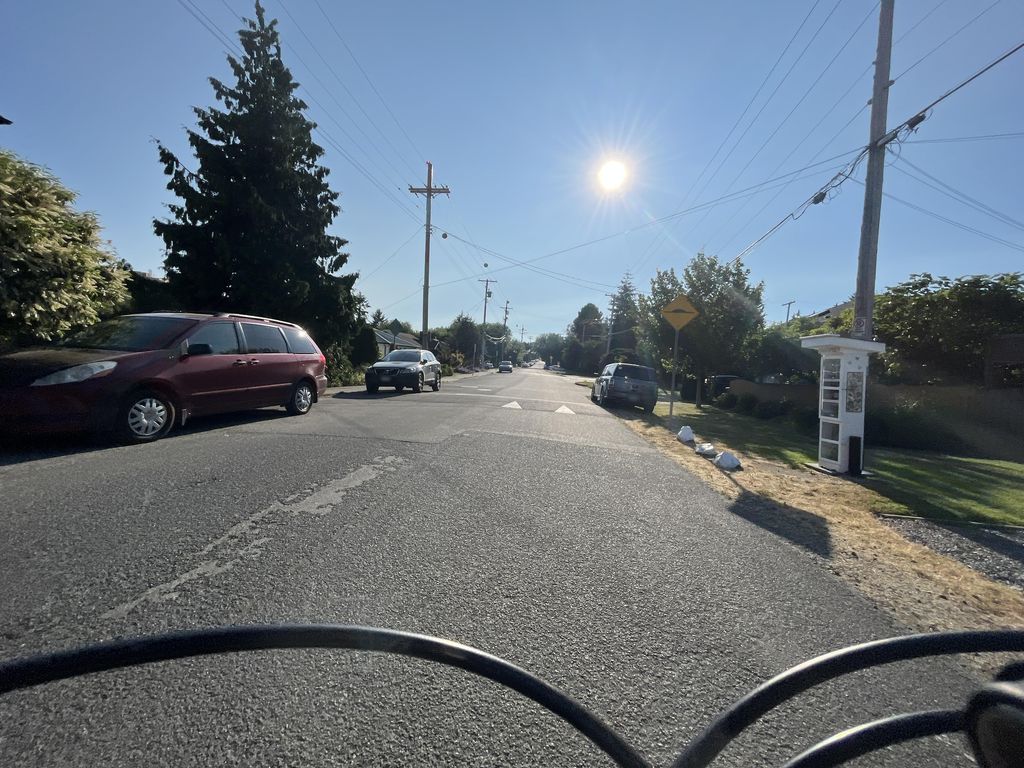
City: victoria